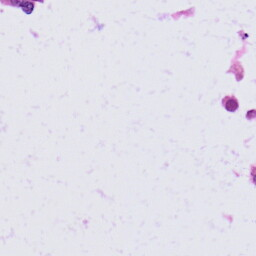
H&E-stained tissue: Skin